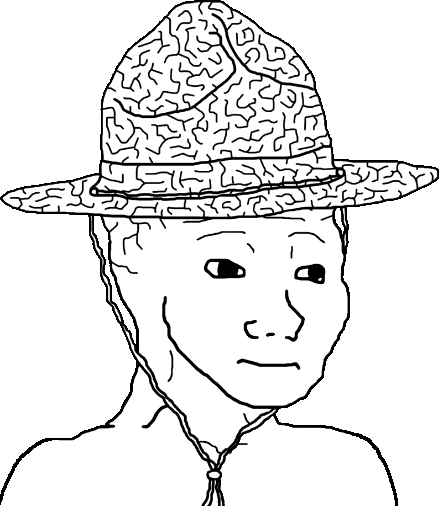
Label: 5_Brainiak